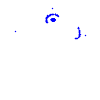
Particle: pion